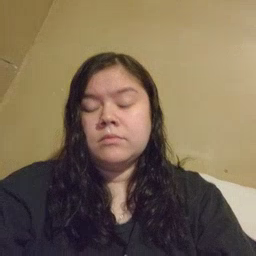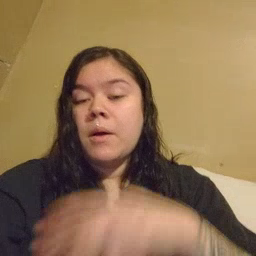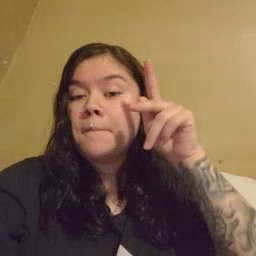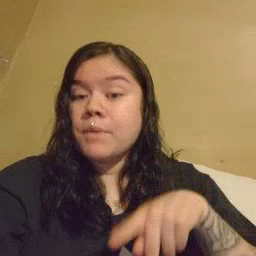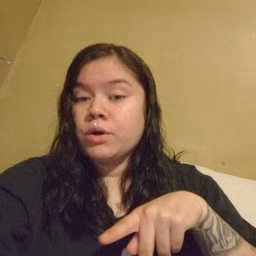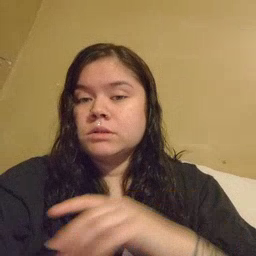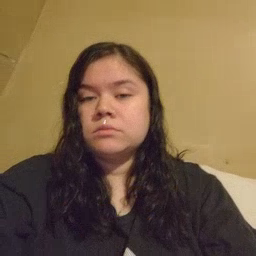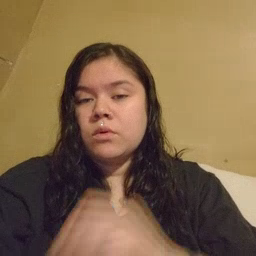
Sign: person